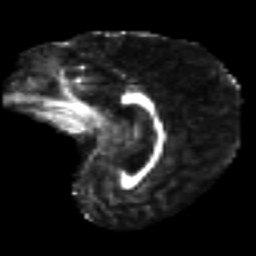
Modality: FA
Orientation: sagittal
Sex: female
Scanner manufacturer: ge
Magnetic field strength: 3 T
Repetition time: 7 s
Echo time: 0.08 s